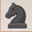
Piece: bN